Question: Does anyone know of a programme that can take a wireshark (pcap) trace and turn it into a visual network topology?
I have 3 pcap files with "ALOT" of data and I really want to see if I can make sense of some things.
I played with things like network miner but nothing that can give a visual cue to the data. For instance
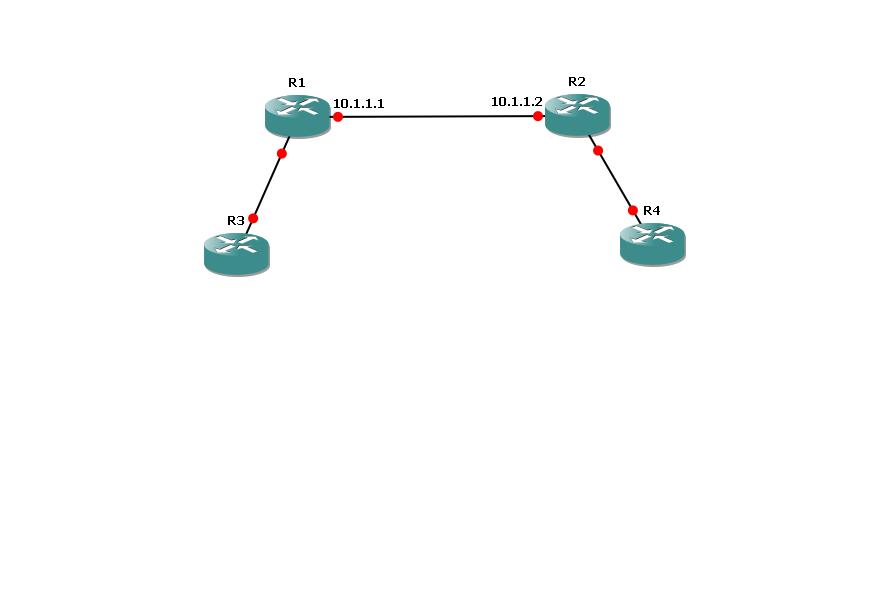
Answer: You are in fact asking two questions:
1. How to discover the network topology from network traces
2. How to visualize the discovered topology
### Topology Discovery
This is the hard part. The community has not yet have developed reliable tools, because network traffic exhibits so much hard-to-deal with crud. The most useful tool that comes to mind in this space is <URL>.
It is straight-forward to extract communication graphs, i.e., graphs that show who communicates with whom. By weighing the edges with some metric (number of packets/bytes/connections), you can get an idea about the relative contribution of a given node.
For more sophisticated analyses, you will have to develop some heuristics. For example, detecting routers may involve looking at packet forwarding behavior or extracting default gateways from DHCP ACK messages. Bro ("the Python for the network") allows you to codify such analysis in a very natural form.
### Graph Visualization
The low-key approach involves generating <URL> where you find many examples on such graphs. Most of them have been created with afterglow.
There is also <URL>.